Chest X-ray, AP view. Patient: 8 years old, sex M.
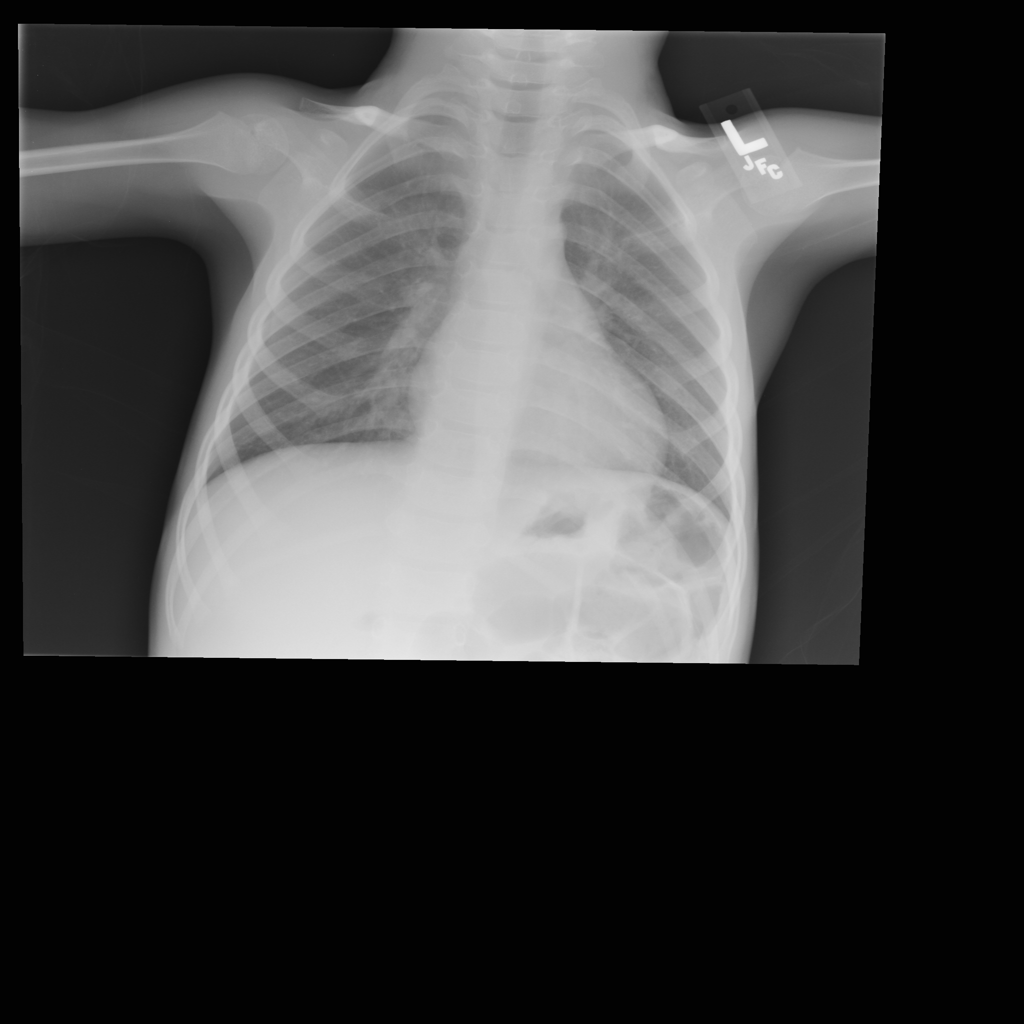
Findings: No Finding